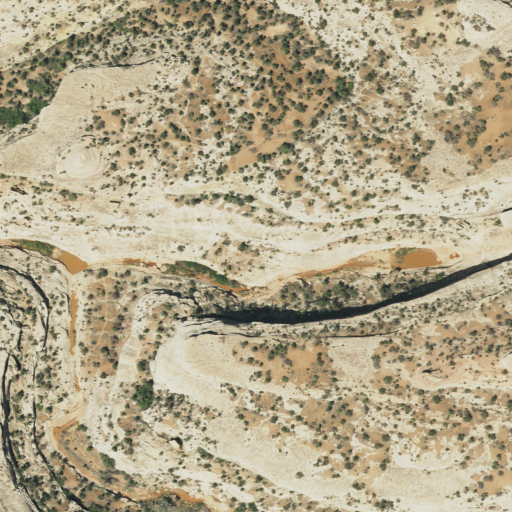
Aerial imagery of valley in Utah named Tuwa Canyon containing shrub and evergreen forest